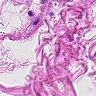
Metastatic tissue present: no